Question: Beginner to assembly programming for x86. I have a simple asm file which I assemble using nasm version - NASM version 2.10rc6 compiled on Jun 6 2011, for windows(My windows is Windowa-7 64 bit). NASM is downloaded from <URL>.
'''
ORG 100
USE16
mov ah, 09
mov dx, msg
int 21h
mov ah, 01
int 21h
mov ah, 4ch
int 21h
msg db 'Hello assembly', 0Ah, '$'
'''
Then I assemble using command -
> nasm -f bin hello.asm -o hello.com
Then I run the generated executable hello.com using Dosbox(Dos emulator for 64 bit OS Windows-7).
When it runs the output output on the console has my string 'Hello assembly' plus some junk characters/control characters printed before it, as shown below:

What is the reason for this. Anything wrong in the code?
What do I need to do to fix this?
EDIT: When i tried to give a option -f to nasm to generate a specific type of executable output , e.g. Win32 or Win64 output i keep getting error saying:
'''
nasm -f win64 hello.asm -o hello.com
hello.asm:1: error: parser: instruction expected
'''
What is it expecting? How can i generate a win32/win64 executable using nasm? or for that matter any other executable like elf32/coff, which nasm says it supports?
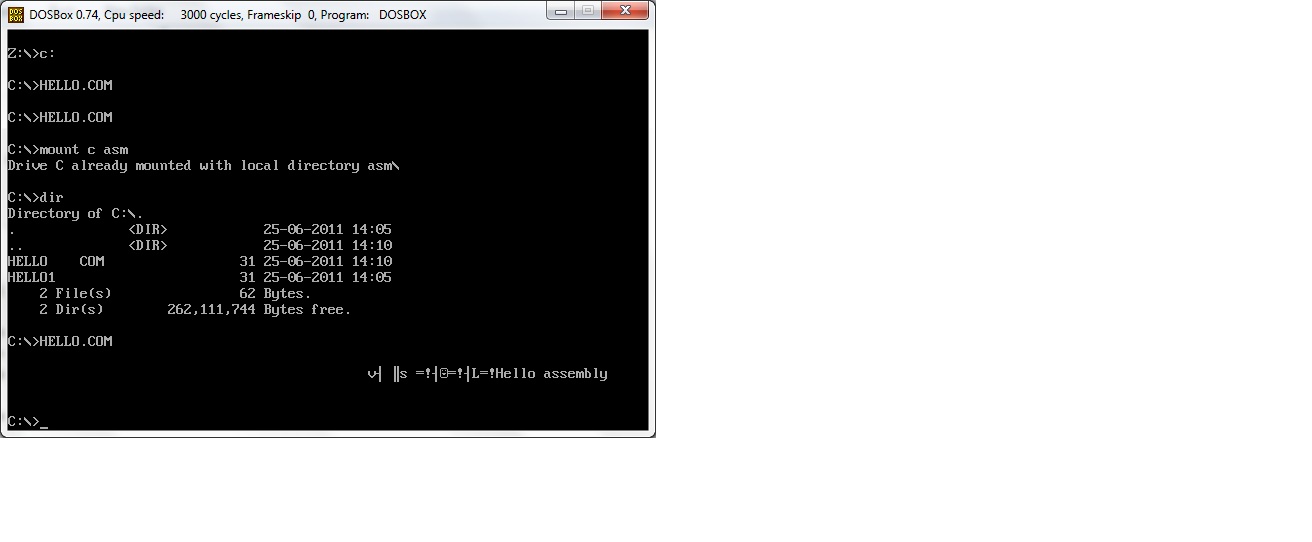
Answer: The problem is:
'''
ORG 100
'''
which should be:
'''
ORG 100h
'''
The binary is a '.COM' so will load and run at '100h' regardless; the error means that the address calculated by the assembler for 'msg' will be 156 bytes earlier than it should be, hence the extra junk.
The 'ORG' directive is for the 'bin' format only. Other executable formats have sections (or segments). (See the <URL>